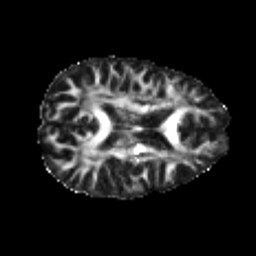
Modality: FA
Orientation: axial
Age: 21
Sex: female
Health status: healthy
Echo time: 0.074 s